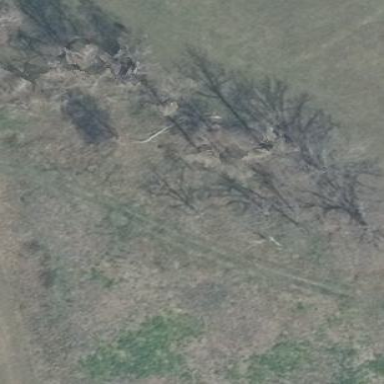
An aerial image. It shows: Patch of scrub vegetation.